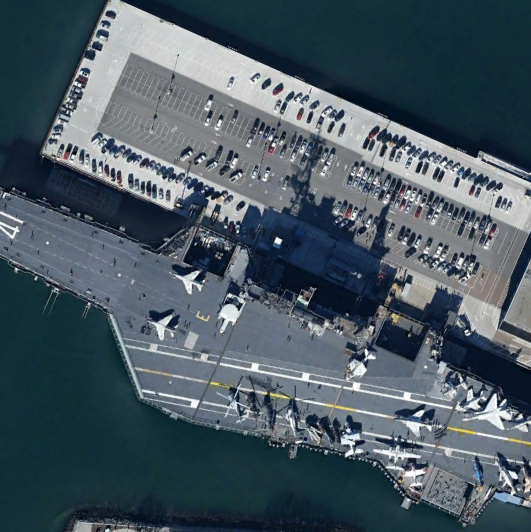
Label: aircraft_carrier